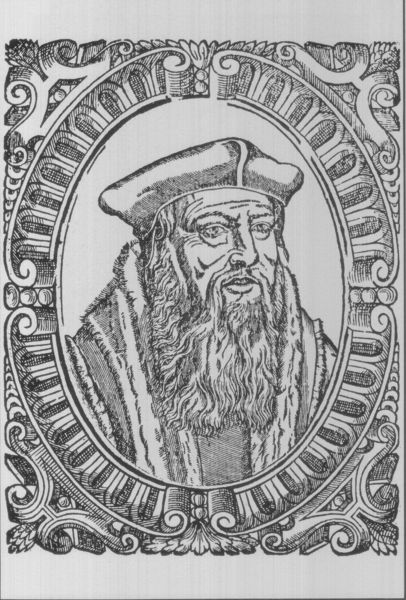
Titel: Bildnis des Thomas Crammer
Institution: (Seriendruck)
Schlagwörter: mann, weiß, frisur, grau, hut, licht, mund, nase, schwarz, stirn, zeichnung, blick, haube, ornament, alt, bart, mütze, augen, barock, bärtig, falten, gesicht, kragen, mensch, pelz, rahmen, vollbart, bild, bildnis, herr, portrait, porträt, land, kutte, lange haare, mantel, reich, kaufmann, blatt, pflanzen, brustbild, frontal, kinn, lippen, locken, ohren, renaissance, kreis, oval, rund, tondo, kopfbedeckung, holzschnitt, papier, alter mann, grafik, graphik, falte, kartusche, dekor, floral, ornamente, verzierung, offen, alter, buch, medaillon, druck, radierung, stich, barrett, schwarzweiß, dreispitz, proträt, buchdruck, tracht, ecken, pergament, schnörkel, barett, pelzkragen, zähne, pelzmantel, voluten, männlich, portät, luther, gelehrter, volute, persönlichkeit, ornamentik, kupferstich, verzierungen, rudolf, paier, rocaille, kopernikus, seriendruck, schaube, msuter, melanchton, holtschnitt, ries, reicher, humanisten, pelzkragn, oranemte